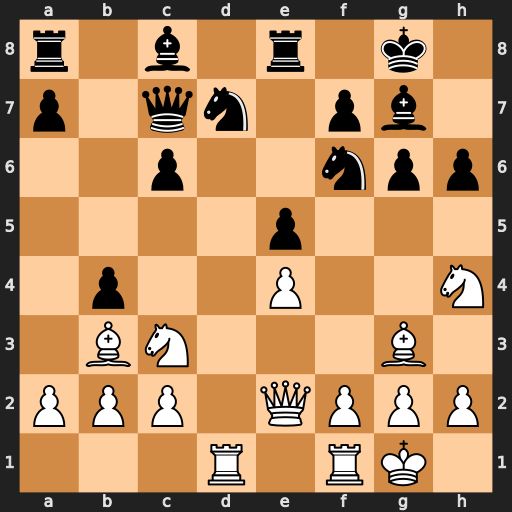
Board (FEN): r1b1r1k1/p1qn1pb1/2p2npp/4p3/1p2P2N/1BN3B1/PPP1QPPP/3R1RK1
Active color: w
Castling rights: -
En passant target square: -
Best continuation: Bxf7+ Kxf7 Qc4+